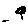
Label: flower